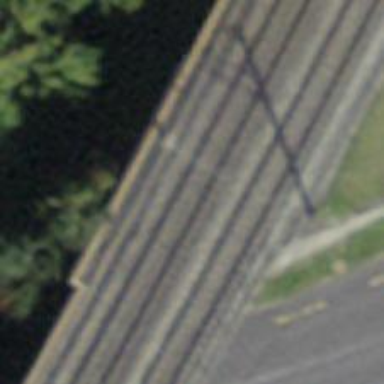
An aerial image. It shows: Bridge over electrified railway with contact line.